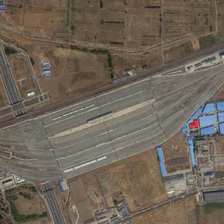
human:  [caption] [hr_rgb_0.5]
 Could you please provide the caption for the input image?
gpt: many bareland and several boats are in two sides of a railway station .

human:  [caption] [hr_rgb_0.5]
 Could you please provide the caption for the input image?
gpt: many bareland and several boats are in two sides of a railway station .

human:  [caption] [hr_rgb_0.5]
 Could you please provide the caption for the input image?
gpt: many bareland and several boats are in two sides of a railway station .

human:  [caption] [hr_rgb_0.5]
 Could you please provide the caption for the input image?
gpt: many bareland and several boats are in two sides of a railway station .

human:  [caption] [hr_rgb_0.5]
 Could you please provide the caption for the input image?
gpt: many bareland and several boats are in two sides of a railway station .